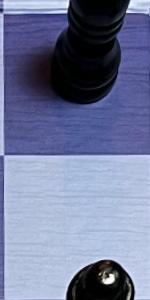
Label: Empty